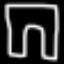
Label: pants